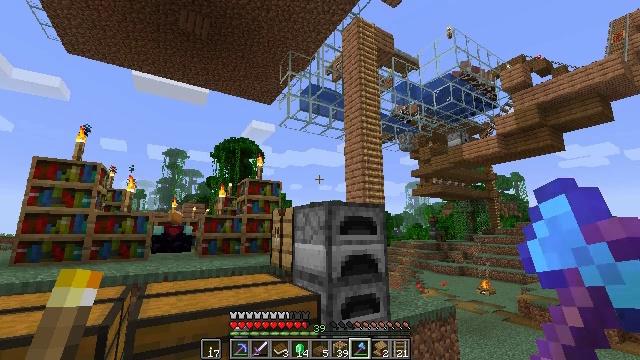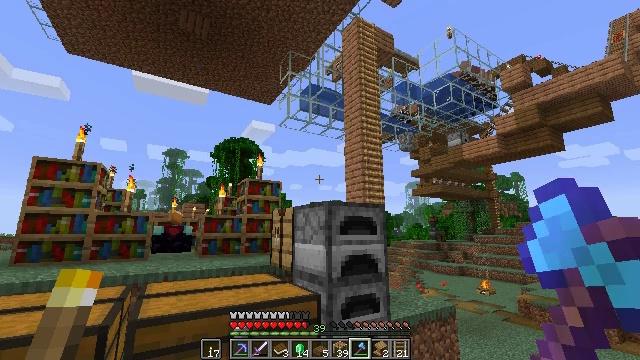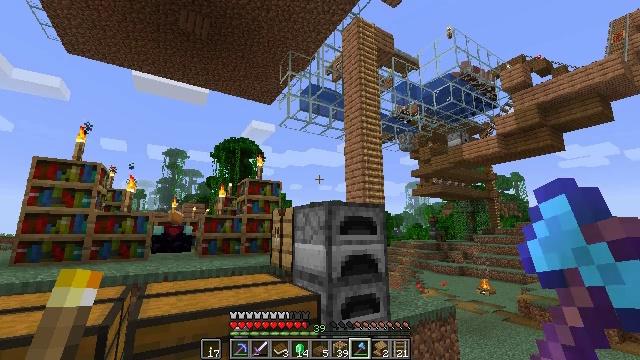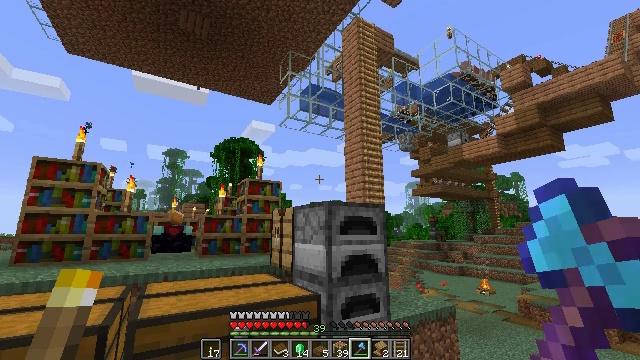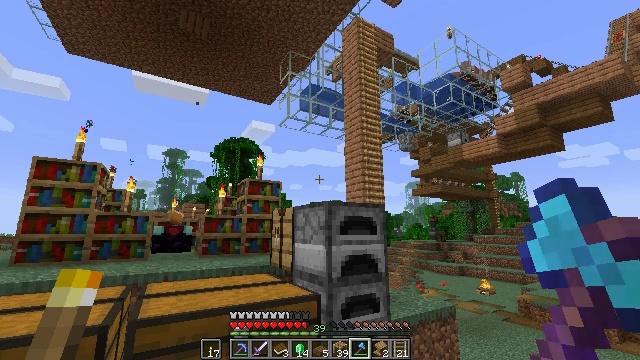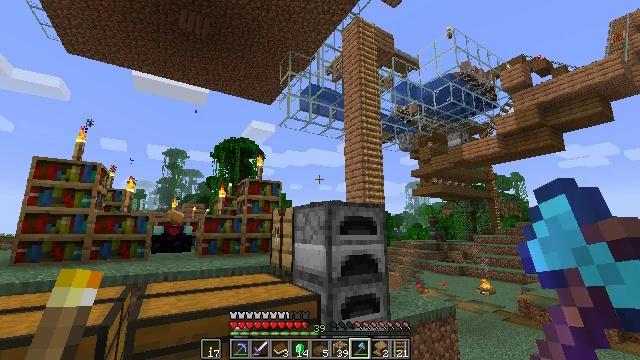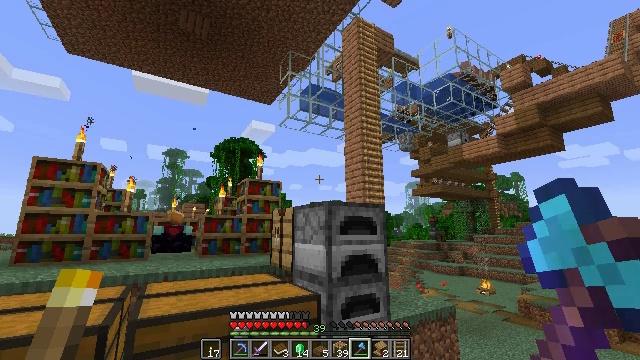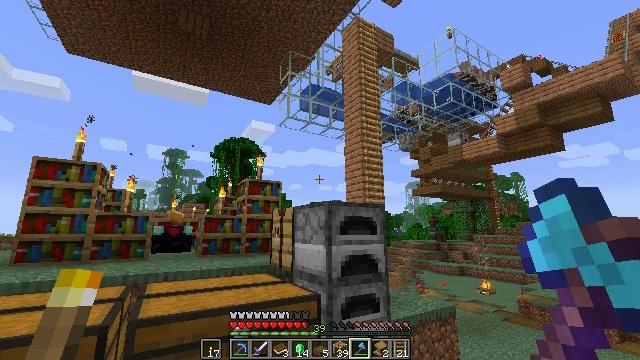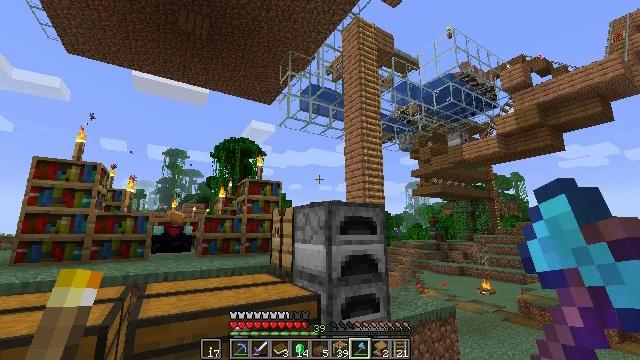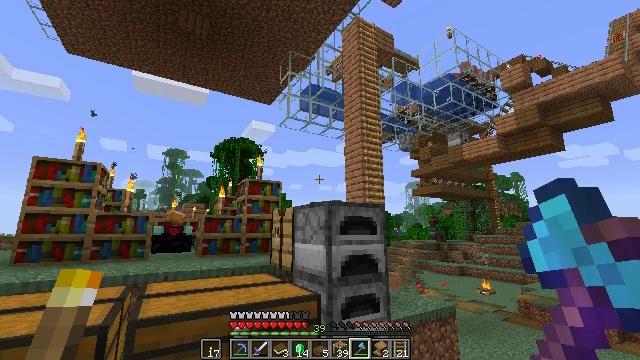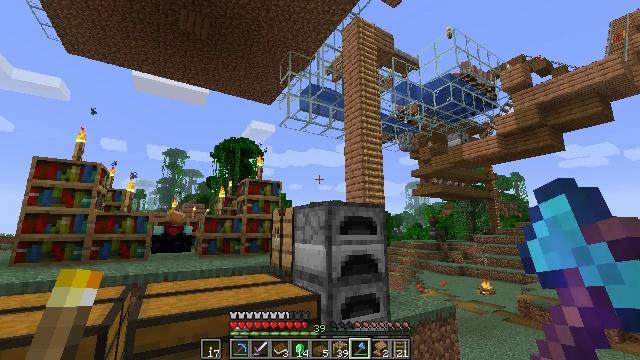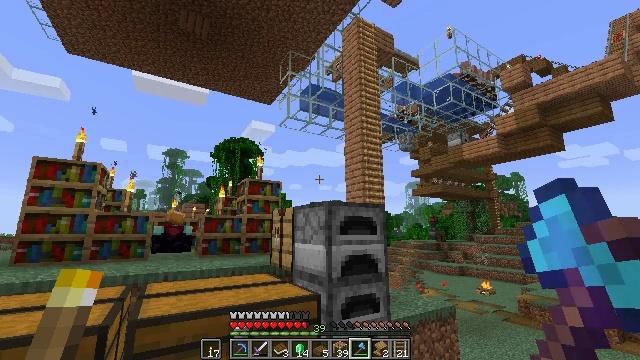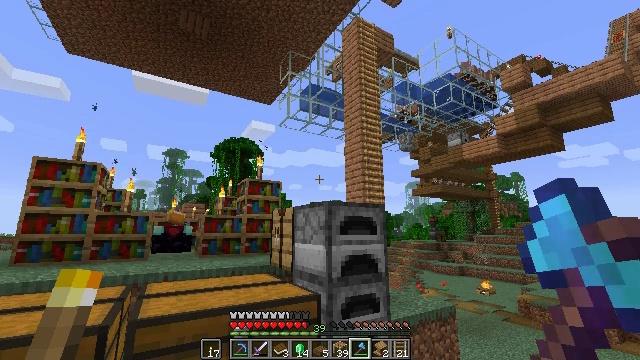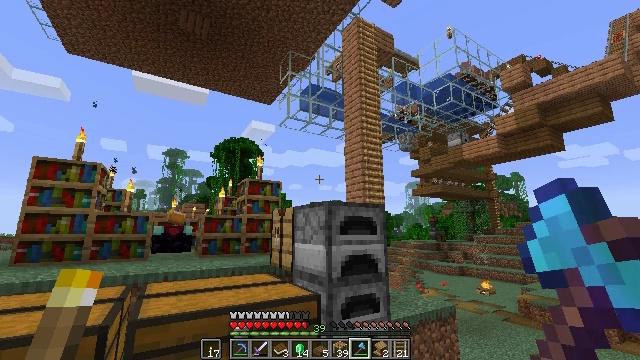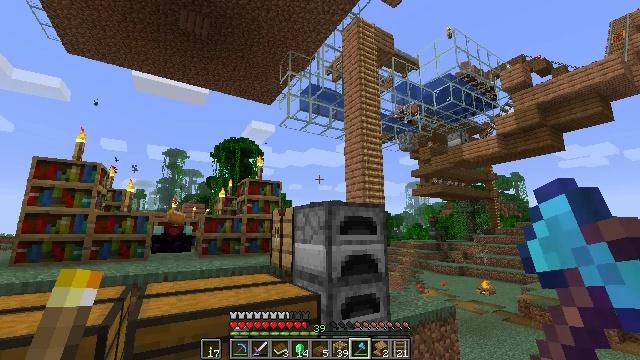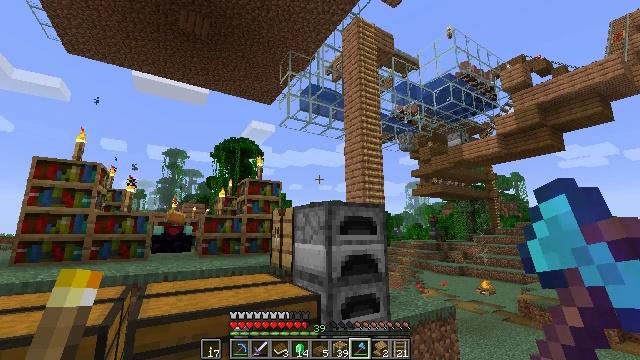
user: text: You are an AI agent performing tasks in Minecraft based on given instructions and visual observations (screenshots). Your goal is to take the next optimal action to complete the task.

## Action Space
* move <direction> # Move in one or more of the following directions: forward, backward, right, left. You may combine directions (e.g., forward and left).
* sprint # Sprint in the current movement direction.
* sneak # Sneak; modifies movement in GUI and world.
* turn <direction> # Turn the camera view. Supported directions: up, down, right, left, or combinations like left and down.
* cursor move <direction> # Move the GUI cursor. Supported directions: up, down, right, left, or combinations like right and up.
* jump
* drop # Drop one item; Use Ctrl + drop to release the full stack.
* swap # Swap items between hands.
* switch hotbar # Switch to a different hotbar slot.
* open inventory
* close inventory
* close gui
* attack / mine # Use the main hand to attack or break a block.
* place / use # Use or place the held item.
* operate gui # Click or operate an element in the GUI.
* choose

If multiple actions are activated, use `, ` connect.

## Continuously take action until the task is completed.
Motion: motion action
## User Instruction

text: Gather the spruce slab by holding left button.
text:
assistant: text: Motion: no_op
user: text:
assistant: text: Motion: no_op
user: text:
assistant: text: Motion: no_op
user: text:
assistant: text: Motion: no_op
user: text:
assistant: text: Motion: no_op
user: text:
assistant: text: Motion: no_op
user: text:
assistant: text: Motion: no_op
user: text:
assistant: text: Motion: no_op
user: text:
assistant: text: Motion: no_op
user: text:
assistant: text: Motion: no_op
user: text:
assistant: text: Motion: no_op
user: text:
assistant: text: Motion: no_op
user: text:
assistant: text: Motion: no_op
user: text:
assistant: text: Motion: no_op
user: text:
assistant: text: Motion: no_op
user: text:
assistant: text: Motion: no_op
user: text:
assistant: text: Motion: no_op
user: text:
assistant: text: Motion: no_op
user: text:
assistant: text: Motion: no_op
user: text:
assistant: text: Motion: no_op
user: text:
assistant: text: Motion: no_op
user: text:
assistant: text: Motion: no_op
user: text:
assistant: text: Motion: no_op
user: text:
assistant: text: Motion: no_op
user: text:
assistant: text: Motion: no_op
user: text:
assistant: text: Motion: no_op
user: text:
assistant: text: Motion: no_op
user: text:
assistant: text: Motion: no_op
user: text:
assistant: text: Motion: no_op
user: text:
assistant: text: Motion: no_op